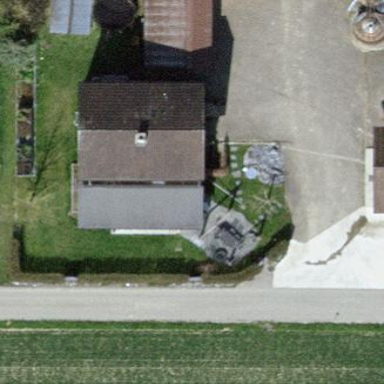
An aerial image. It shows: Farm building with gabled roof.